Question: I have a vb.net Application and I need to make my Application to go sleep if not used 10 minutes or 15 minutes?
I am trying to use Stopwatch and Timer
//Here is the Main form load
'''
Private Sub frmMain_Load(sender As Object, e As EventArgs) Handles MyBase.Load
StopWatch.Start()
Tmr.Start()
End Sub
'''
When the Main Form loads Stopwatch was Starting
//here is the Timer Tick
'''
Private Sub Timer2_Tick(sender As Object, e As EventArgs) Handles Timer2.Tick
Try
Label2.Text = StopWatch.Elapsed.ToString
If StopWatch.Elapsed.Minutes = 4 Then
Sleep.Show()
End If
Catch ex As Exception
MessageBox.Show(ex.Message, "Error", MessageBoxButtons.OK, MessageBoxIcon.Stop)
End Try
End Sub
'''
I need when the Time reaches 10 Min to show the user another Form called Sleep and enter his username and password after that come back to his work and continue

can any body help me?
Sorry for my bad English.
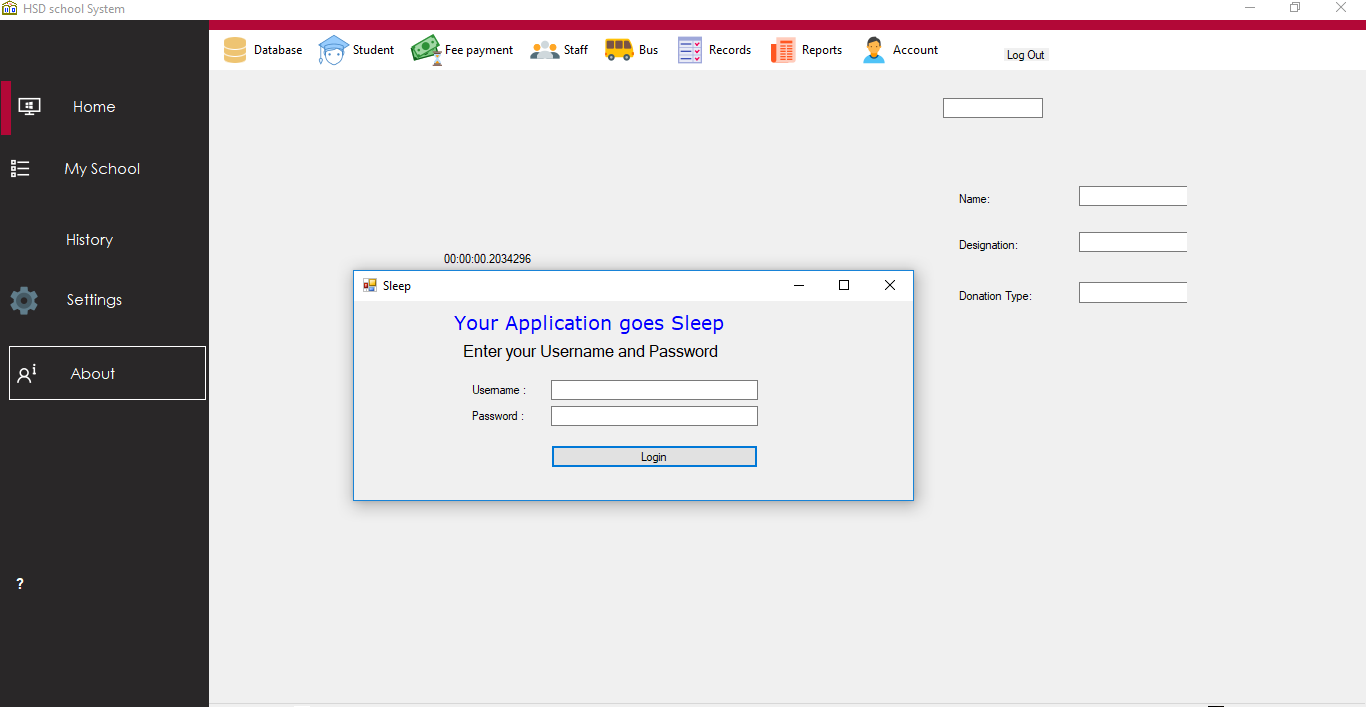
Answer: I'm assuming your issue is that you want the timer to start when the user is actually AFK.
I implemented something similar a few years ago using the <URL> interface.
There's a good example in <URL> post.
I'd say you can just replace the
> MessageBox.Show("Time is up!")
with your
> Sleep.Show()
You may want to get rid of the ControlBox in your Sleep form, and maybe change .Show with .ShowDialog()
Hope it helps